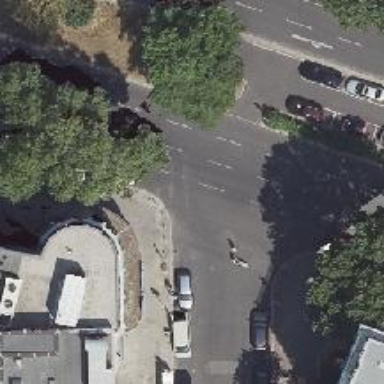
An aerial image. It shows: Sidewalk along the footway.